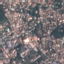
Land use / land cover class: Residential